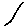
Label: line